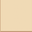
Piece: xx